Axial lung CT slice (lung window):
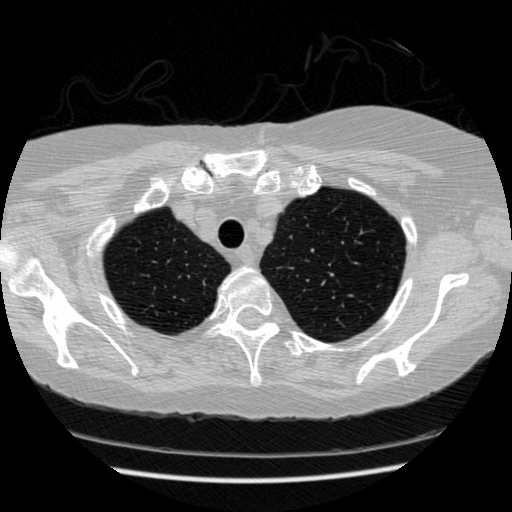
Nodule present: no